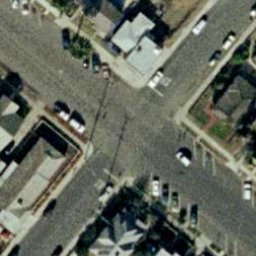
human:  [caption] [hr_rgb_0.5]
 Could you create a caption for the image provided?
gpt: An intersection with some cars parked at the roadside .

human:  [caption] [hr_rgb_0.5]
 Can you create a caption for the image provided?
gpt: An intersection with some houses and plants at the corners .

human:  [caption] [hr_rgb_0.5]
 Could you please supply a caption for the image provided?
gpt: A busy intersection with some houses and plants at the corners .

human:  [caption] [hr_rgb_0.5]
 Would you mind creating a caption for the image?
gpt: A busy intersection with some cars parked at the roadside .

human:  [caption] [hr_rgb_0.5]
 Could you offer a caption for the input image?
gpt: An intersection with two roads vertical to each other .